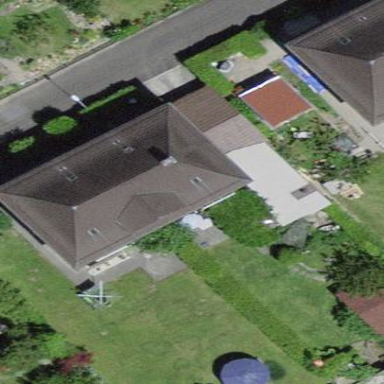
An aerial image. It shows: Terrace building with hipped roof shape.